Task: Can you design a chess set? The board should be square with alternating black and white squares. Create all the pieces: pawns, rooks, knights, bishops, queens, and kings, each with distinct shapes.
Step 764:
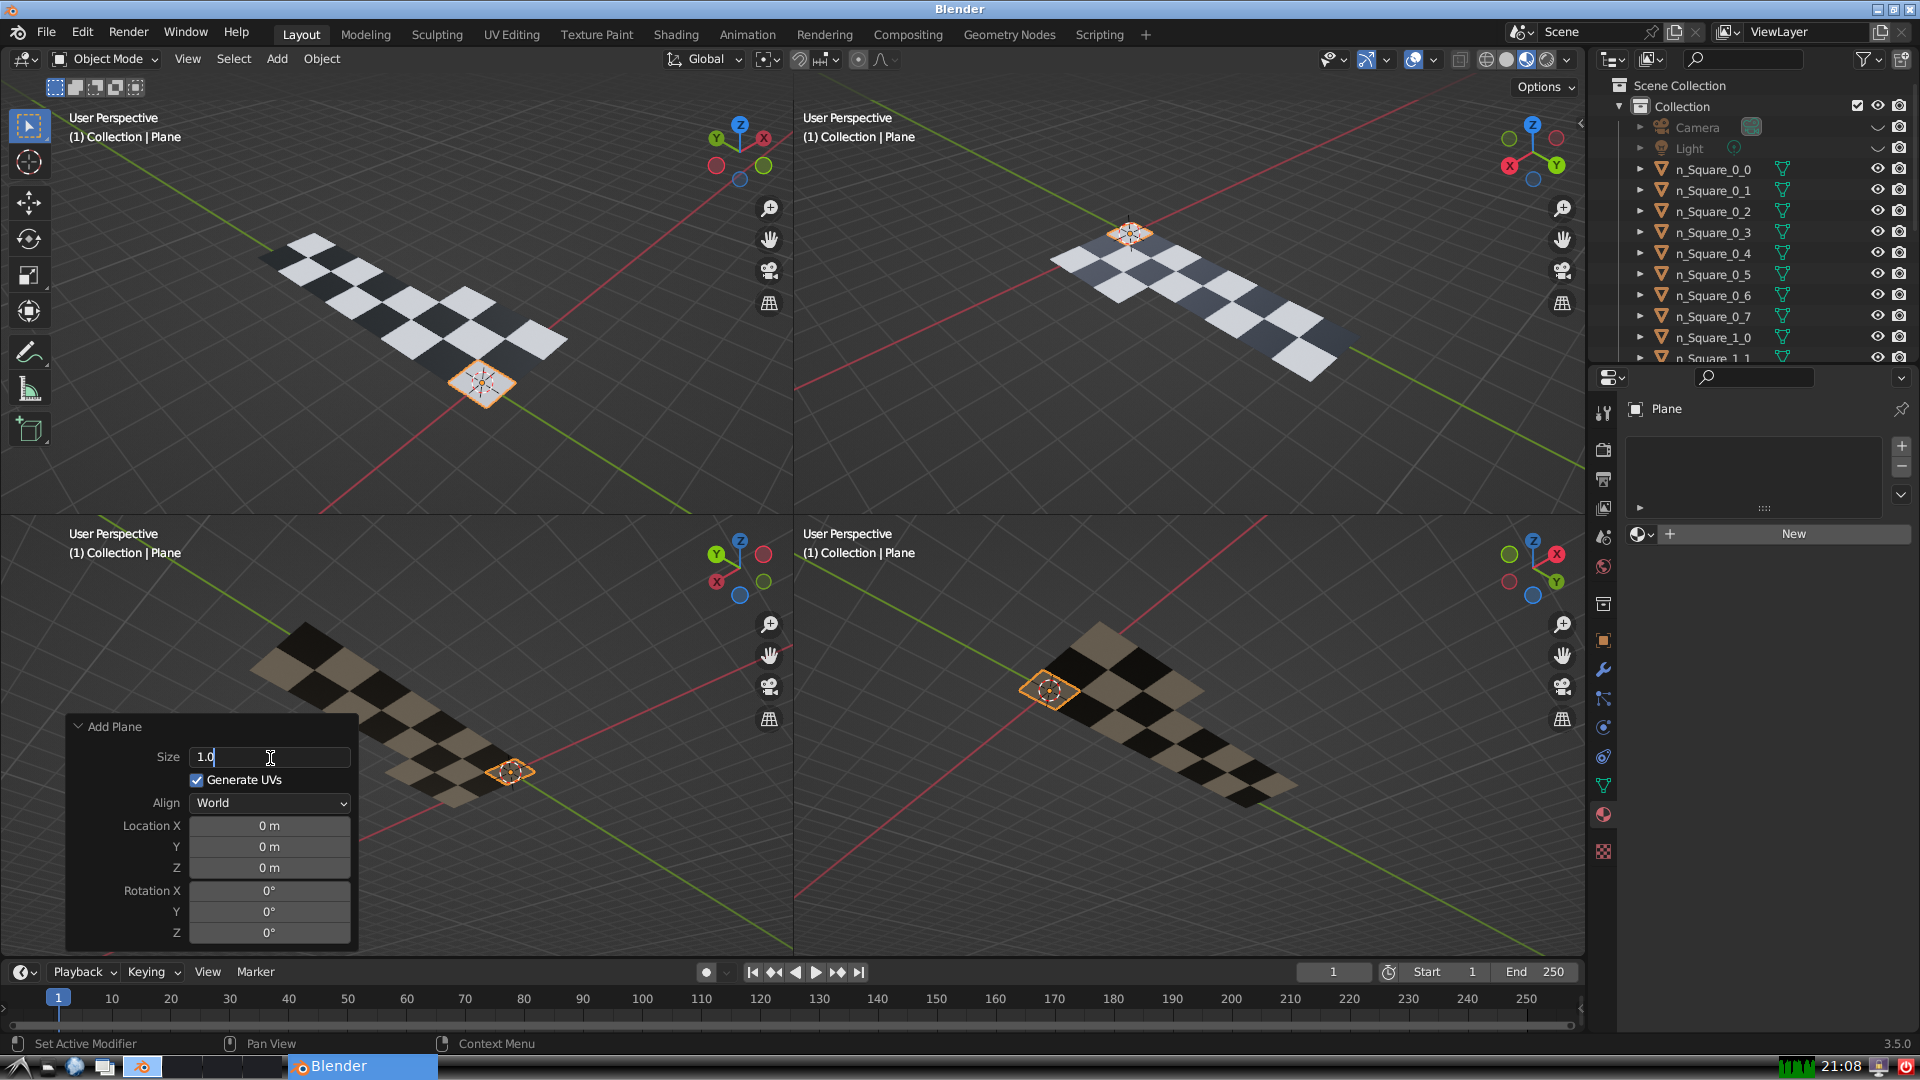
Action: {"key_press": ['Return']}